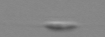
Label: Cylindrotheca_morphotype1